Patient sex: F
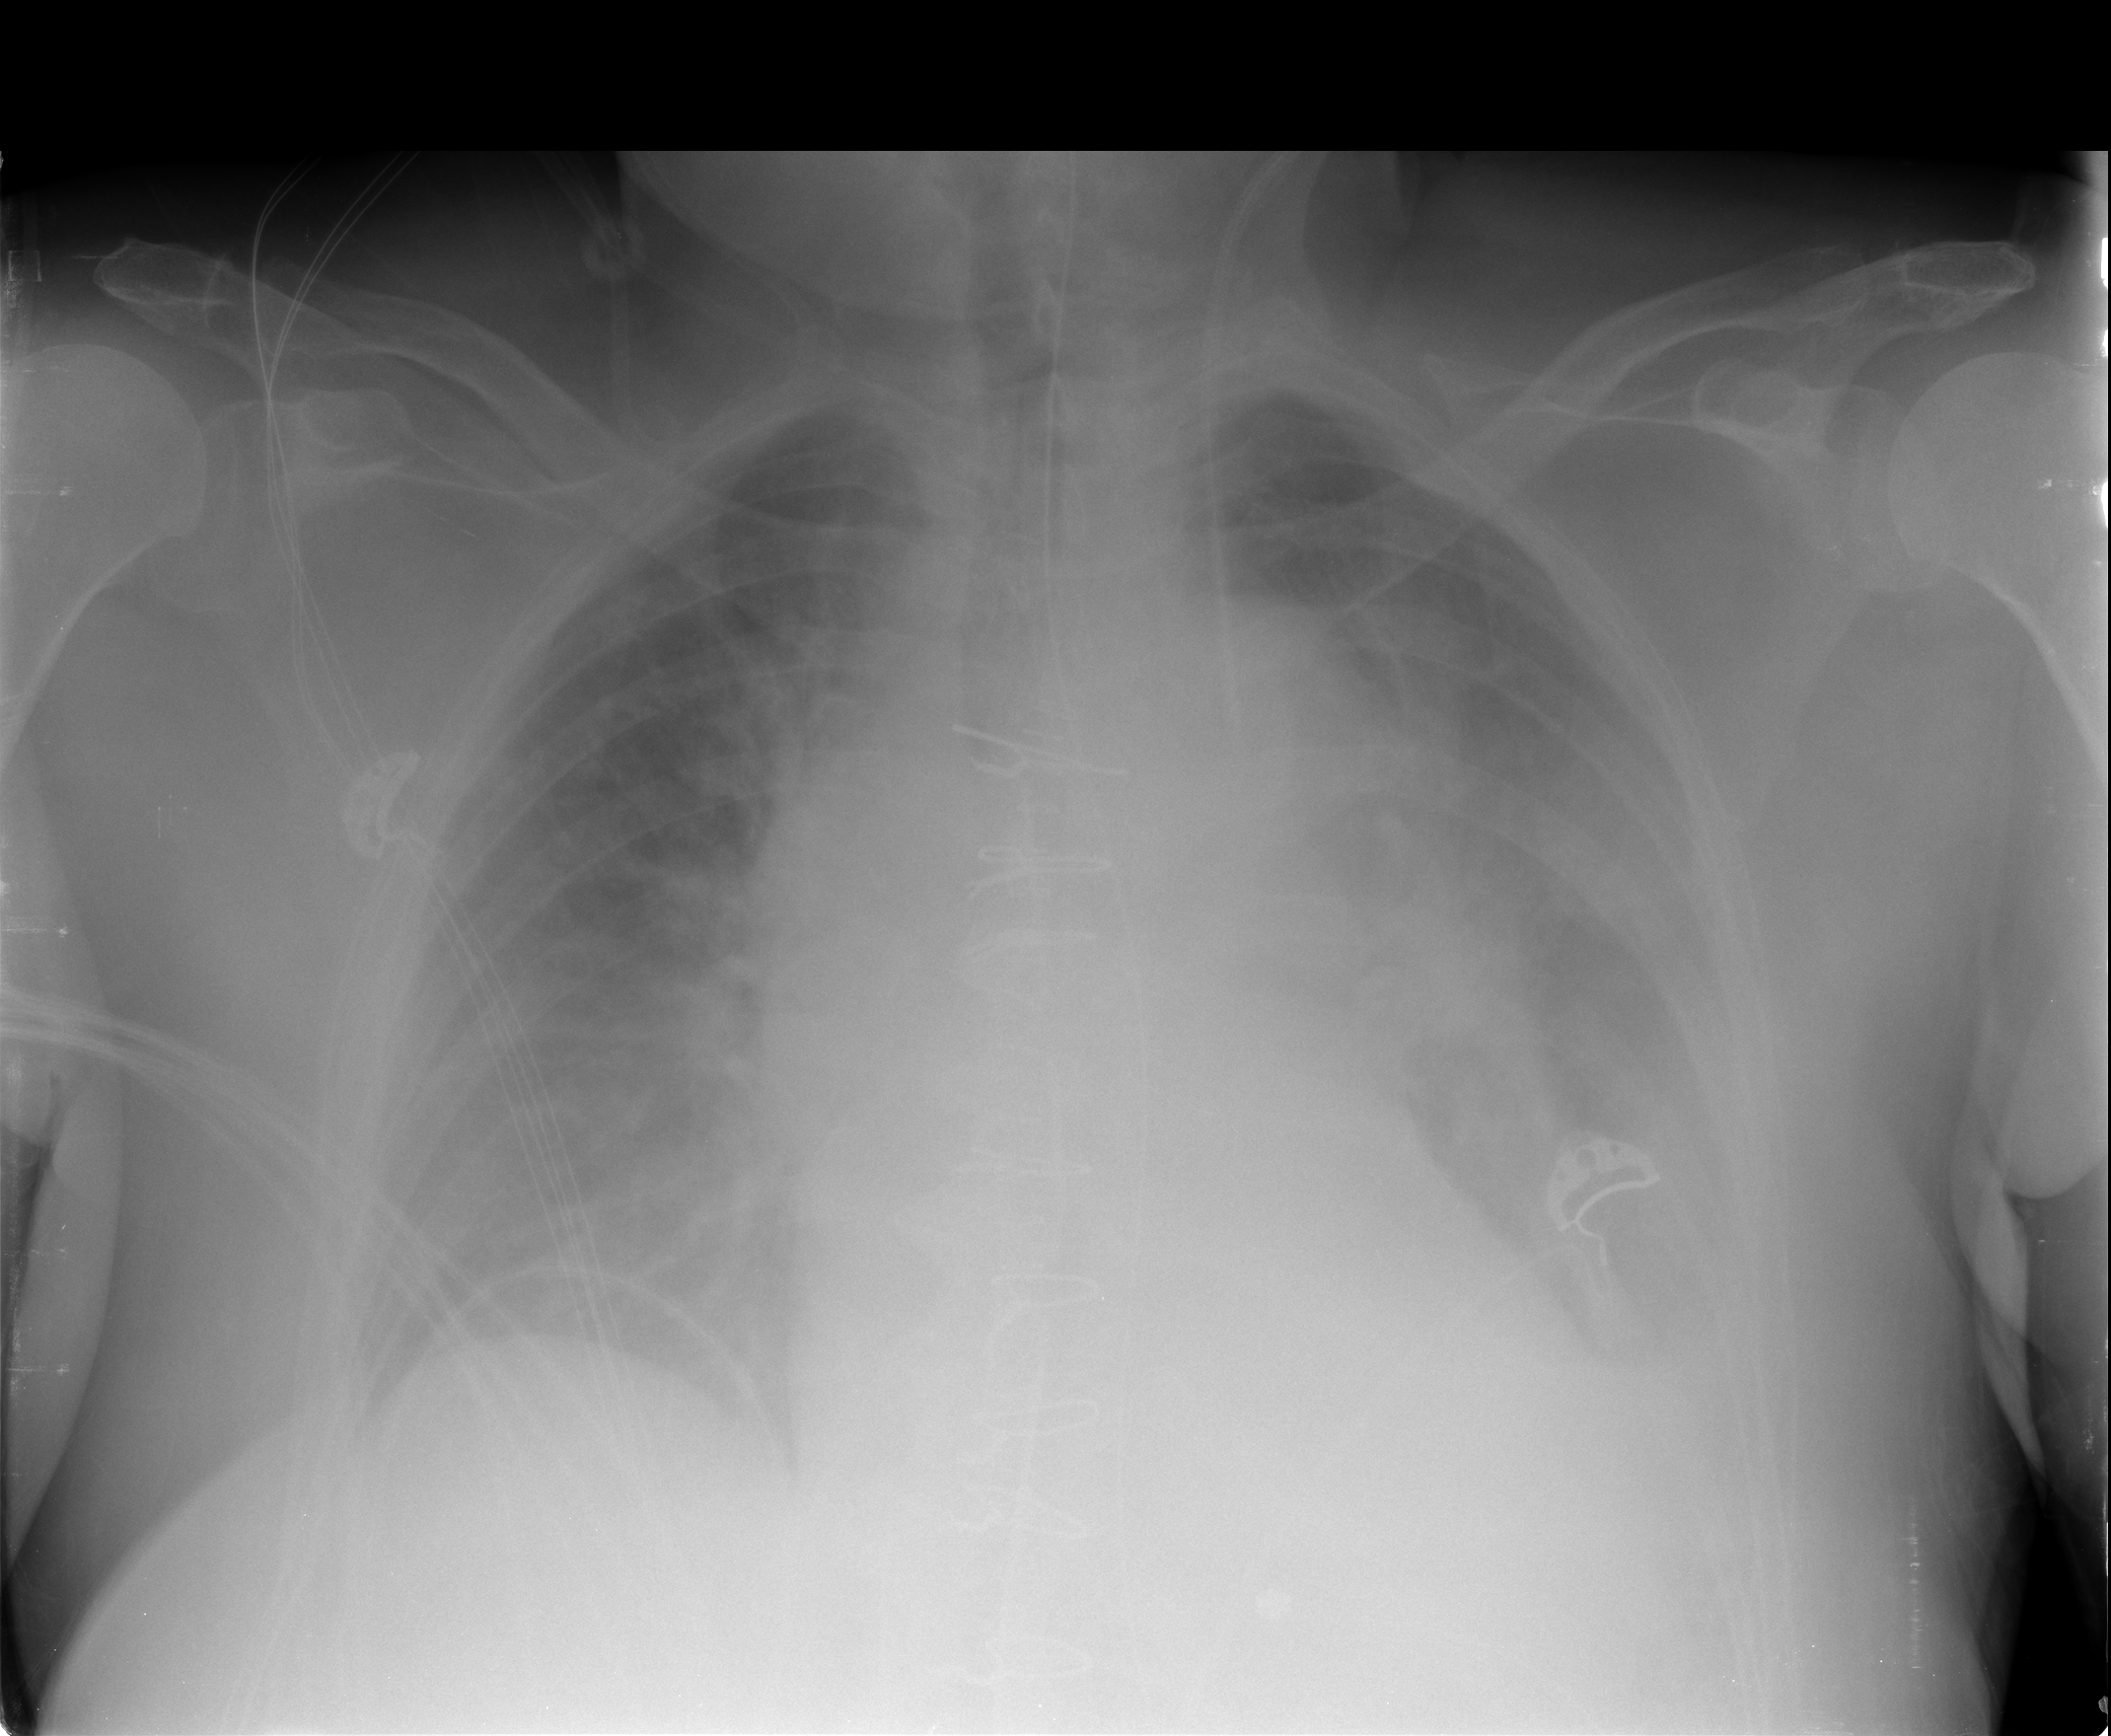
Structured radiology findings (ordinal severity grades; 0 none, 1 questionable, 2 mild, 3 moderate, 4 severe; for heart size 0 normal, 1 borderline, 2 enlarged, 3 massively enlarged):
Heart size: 2
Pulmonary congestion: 4
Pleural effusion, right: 2
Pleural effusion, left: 3
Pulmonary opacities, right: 1
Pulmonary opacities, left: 3
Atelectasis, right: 3
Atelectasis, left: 3